Question: I'm trying to run a SAP GUI script using a button in Excel, I have the script created in a way that it takes info from Excel to use in SAP, that script works great, if I open it, it runs smoothly but I can't manage to add that script to Excel command button.
This is the original script that works:
'''
If Not IsObject(application) Then
Set SapGuiAuto = GetObject("SAPGUI")
Set application = SapGuiAuto.GetScriptingEngine
End If
If Not IsObject(connection) Then
Set connection = application.Children(0)
End If
If Not IsObject(session) Then
Set session = connection.Children(0)
End If
If IsObject(WScript) Then
WScript.ConnectObject session, "on"
WScript.ConnectObject application, "on"
End If
session.findById("wnd[0]").maximize
'REM ADDED BY EXCEL *************************************
Dim objExcel
Dim objSheet, intRow, i
Set objExcel = GetObject(,"Excel.Application")
Set objSheet = objExcel.ActiveWorkbook.ActiveSheet
For i = 2 to objSheet.UsedRange.Rows.Count
COL1 = Trim(CStr(objSheet.Cells(i, 1).Value)) 'Column1
COL2 = Trim(CStr(objSheet.Cells(i, 2).Value)) 'Column2
'REM ADDED BY EXCEL *************************************
session.findById("wnd[0]/usr/cntlIMAGE_CONTAINER/shellcont/shell/shellcont[0]/shell").selectedNode = "F00028"
session.findById("wnd[0]/usr/cntlIMAGE_CONTAINER/shellcont/shell/shellcont[0]/shell").doubleClickNode "F00028"
session.findById("wnd[0]/usr/ctxtVBRK-VBELN").text = Col1
session.findById("wnd[0]").sendVKey 0
session.findById("wnd[0]/mbar/menu[2]/menu[0]/menu[3]").select
session.findById("wnd[0]/usr/tblSAPDV70ATC_NAST3").getAbsoluteRow(0).selected = true
session.findById("wnd[0]/usr/tblSAPDV70ATC_NAST3/lblDV70A-STATUSICON[0,0]").setFocus
session.findById("wnd[0]/usr/tblSAPDV70ATC_NAST3/lblDV70A-STATUSICON[0,0]").caretPosition = 0
session.findById("wnd[0]/tbar[1]/btn[6]").press
session.findById("wnd[0]/usr/tblSAPDV70ATC_NAST3/cmbNAST-NACHA[3,0]").key = "1"
session.findById("wnd[0]/usr/tblSAPDV70ATC_NAST3/cmbNAST-NACHA[3,0]").setFocus
session.findById("wnd[0]/tbar[0]/btn[11]").press
session.findById("wnd[0]/usr/chkNAST-DELET").selected = true
session.findById("wnd[0]/usr/ctxtNAST-LDEST").text = "LOCALNEW"
session.findById("wnd[0]/usr/txtNAST-TDRECEIVER").text = Col2
session.findById("wnd[0]/usr/txtNAST-TDRECEIVER").setFocus
session.findById("wnd[0]/usr/txtNAST-TDRECEIVER").caretPosition = 8
session.findById("wnd[0]/tbar[0]/btn[3]").press
session.findById("wnd[0]/tbar[0]/btn[11]").press
session.findById("wnd[0]/tbar[0]/btn[3]").press
'REM FINALIZATION CONTROL CHECK ************************
aux=col1 & " " & col2
CreateObject("WScript.Shell").run("cmd /c @echo %date% %time% " & aux & " >> C:\SCRIPT\PlOrCreationLog.txt")
next
msgbox "Process Completed"
'REM FINALIZATION CONTROL CHECK ************************
'''
If I add this code to Excel VBA it doesn't work, so I followed <URL> and I changed 'application' to 'GuiApplication' and did a few changes based on the code that was given on that post answer.
After doing the changes I ended up with this code:
'''
Private Sub CommandButton1_Click()
If Not IsObject(GuiApplication) Then
Set SapGuiAuto = GetObject("SAPGUI")
Set GuiApplication = SapGuiAuto.GetScriptingEngine
End If
If Not IsObject(Connection) Then
Set Connection = GuiApplication.Children(0)
End If
If Not IsObject(session) Then
Set session = Connection.Children(0)
End If
If IsObject(WScript) Then
WScript.ConnectObject session, "on"
WScript.ConnectObject GuiApplication, "on"
End If
If (Connection.Children.Count > 1) Then GoTo Err_TooManySAP
Set aw = session.ActiveWindow()
aw.findById("wnd[0]").Maximize
'REM ADDED BY EXCEL *************************************
Dim objExcel
Dim objSheet, intRow, i
Set objExcel = GetObject(, "Excel.Application")
Set objSheet = objExcel.ActiveWorkbook.ActiveSheet
For i = 2 To objSheet.UsedRange.Rows.Count
col1 = Trim(CStr(objSheet.Cells(i, 1).Value)) 'Column1
col2 = Trim(CStr(objSheet.Cells(i, 2).Value)) 'Column2
'REM ADDED BY EXCEL *************************************
On Error GoTo Err_Description
session.findById("wnd[0]/usr/cntlIMAGE_CONTAINER/shellcont/shell/shellcont[0]/shell").selectedNode = "F00028"
session.findById("wnd[0]/usr/cntlIMAGE_CONTAINER/shellcont/shell/shellcont[0]/shell").doubleClickNode "F00028"
session.findById("wnd[0]/usr/ctxtVBRK-VBELN").Text = col1
session.findById("wnd[0]").sendVKey 0
session.findById("wnd[0]/mbar/menu[2]/menu[0]/menu[3]").Select
session.findById("wnd[0]/usr/tblSAPDV70ATC_NAST3").getAbsoluteRow(0).Selected = True
session.findById("wnd[0]/usr/tblSAPDV70ATC_NAST3/lblDV70A-STATUSICON[0,0]").SetFocus
session.findById("wnd[0]/usr/tblSAPDV70ATC_NAST3/lblDV70A-STATUSICON[0,0]").caretPosition = 0
session.findById("wnd[0]/tbar[1]/btn[6]").press
session.findById("wnd[0]/usr/tblSAPDV70ATC_NAST3/cmbNAST-NACHA[3,0]").Key = "1"
session.findById("wnd[0]/usr/tblSAPDV70ATC_NAST3/cmbNAST-NACHA[3,0]").SetFocus
session.findById("wnd[0]/tbar[0]/btn[11]").press
session.findById("wnd[0]/usr/chkNAST-DELET").Selected = True
session.findById("wnd[0]/usr/ctxtNAST-LDEST").Text = "LOCALNEW"
session.findById("wnd[0]/usr/txtNAST-TDRECEIVER").Text = col2
session.findById("wnd[0]/usr/txtNAST-TDRECEIVER").SetFocus
session.findById("wnd[0]/usr/txtNAST-TDRECEIVER").caretPosition = 8
session.findById("wnd[0]/tbar[0]/btn[3]").press
session.findById("wnd[0]/tbar[0]/btn[11]").press
session.findById("wnd[0]/tbar[0]/btn[3]").press
'REM FINALIZATION CONTROL CHECK ************************
aux = col1 & " " & col2
CreateObject("WScript.Shell").Run ("cmd /c @echo %date% %time% " & aux & " >> C:\SCRIPT\PlOrCreationLog.txt")
Next
MsgBox "Process Completed"
'REM FINALIZATION CONTROL CHECK ************************
End Sub
'''
When I hit Debug > Compile VBA project, an error pops saying
> Compile error: Label not defined
and highlights a line on the code 'Set objExcel = GetObject(, "Excel.Application")'

Any ideas of what I'm doing wrong? I'm sure I'm doing a lot of things wrong, I'm learning. I just need to be able to run that script with a click of a button on Excel.
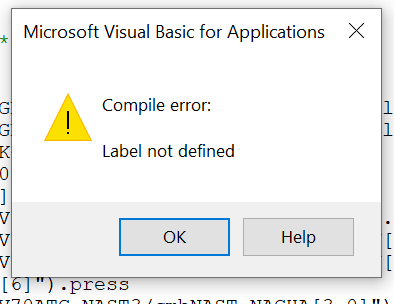
Answer: Getting the Excel object is for automation of Excel from a different host. When your host IS Excel then the 'Application' object contains the 'Excel.Application' object.
There are many problems with this code. If you put 'Option Explicit' at the top you'll find that you haven't declared all of your variables. When you have, they have no types.
You've got some error trapping that uses 'GoTo' but no matching line labels. You need to have line labels for each 'GoTo' and you also need to decide what to do in those error events. Notice the line labels at the very end of the sub. They end in a colon ':'. Without error handling code here the sub will just end. You normally want to at least warn the user of the error. If you're feeling adventurous you can give feedback on how to fix the problem or attempt to fix the problem programmatically.
I have mended your code so that it compiles but I have no idea if it does what you want:
'''
Option Explicit
Dim SAPGuiApp As Object
Dim SapGuiAuto As Object
Dim Connection As Object
Dim SAP_session As Object
Dim WScript As Object
Dim aw As Object
Private Sub CommandButton1_Click()
If Not IsObject(SAPGuiApp) Then
Set SapGuiAuto = GetObject("SAPGUI")
Set SAPGuiApp = SapGuiAuto.GetScriptingEngine
End If
If Not IsObject(Connection) Then
Set Connection = SAPGuiApp.Children(0)
End If
If Not IsObject(SAP_session) Then
Set SAP_session = Connection.Children(0)
End If
If IsObject(WScript) Then
WScript.ConnectObject SAP_session, "on"
WScript.ConnectObject SAPGuiApp, "on"
End If
If (Connection.Children.Count > 1) Then GoTo Err_TooManySAP
Set aw = SAP_session.ActiveWindow()
aw.findById("wnd[0]").Maximize
Dim objSheet As Worksheet
Set objSheet = ActiveSheet
Dim i As Integer
For i = 2 To objSheet.UsedRange.Rows.Count
Dim col1 As String
col1 = Trim(CStr(objSheet.Cells(i, 1).Value)) 'Column1
Dim col2 As String
col2 = Trim(CStr(objSheet.Cells(i, 2).Value)) 'Column2
On Error GoTo Err_Description
With SAP_session
.findById("wnd[0]/usr/cntlIMAGE_CONTAINER/shellcont/shell/shellcont[0]/shell").selectedNode = "F00028"
.findById("wnd[0]/usr/cntlIMAGE_CONTAINER/shellcont/shell/shellcont[0]/shell").doubleClickNode "F00028"
.findById("wnd[0]/usr/ctxtVBRK-VBELN").Text = col1
.findById("wnd[0]").sendVKey 0
.findById("wnd[0]/mbar/menu[2]/menu[0]/menu[3]").Select
.findById("wnd[0]/usr/tblSAPDV70ATC_NAST3").getAbsoluteRow(0).Selected = True
.findById("wnd[0]/usr/tblSAPDV70ATC_NAST3/lblDV70A-STATUSICON[0,0]").SetFocus
.findById("wnd[0]/usr/tblSAPDV70ATC_NAST3/lblDV70A-STATUSICON[0,0]").caretPosition = 0
.findById("wnd[0]/tbar[1]/btn[6]").press
.findById("wnd[0]/usr/tblSAPDV70ATC_NAST3/cmbNAST-NACHA[3,0]").Key = "1"
.findById("wnd[0]/usr/tblSAPDV70ATC_NAST3/cmbNAST-NACHA[3,0]").SetFocus
.findById("wnd[0]/tbar[0]/btn[11]").press
.findById("wnd[0]/usr/chkNAST-DELET").Selected = True
.findById("wnd[0]/usr/ctxtNAST-LDEST").Text = "LOCALNEW"
.findById("wnd[0]/usr/txtNAST-TDRECEIVER").Text = col2
.findById("wnd[0]/usr/txtNAST-TDRECEIVER").SetFocus
.findById("wnd[0]/usr/txtNAST-TDRECEIVER").caretPosition = 8
.findById("wnd[0]/tbar[0]/btn[3]").press
.findById("wnd[0]/tbar[0]/btn[11]").press
.findById("wnd[0]/tbar[0]/btn[3]").press
End With
'REM FINALIZATION CONTROL CHECK ************************
Dim aux As String
aux = col1 & " " & col2
CreateObject("WScript.Shell").Run ("cmd /c @echo %date% %time% " & aux & " >> C:\SCRIPT\PlOrCreationLog.txt")
Next
MsgBox "Process Completed"
'REM FINALIZATION CONTROL CHECK ************************
' Put error handling here
Err_Description:
Err_TooManySAP:
End Sub
'''